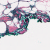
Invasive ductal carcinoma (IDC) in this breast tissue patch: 0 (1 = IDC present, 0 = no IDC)